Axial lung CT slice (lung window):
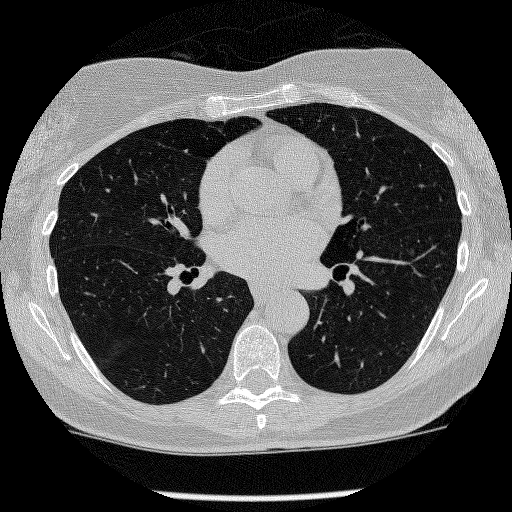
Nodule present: no